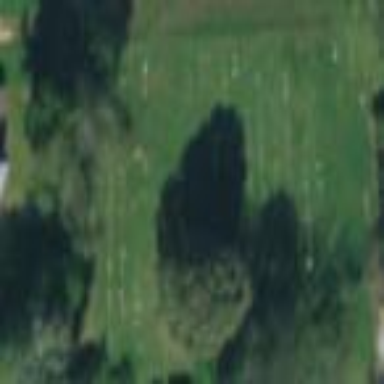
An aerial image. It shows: Graveyard.